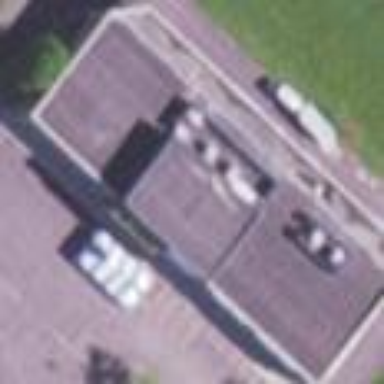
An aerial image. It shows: Commercial building.